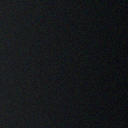
Screen state: off